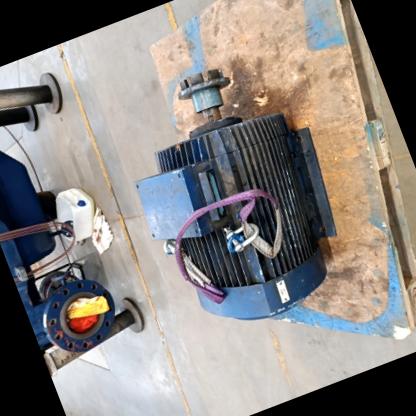
Klasa: inne